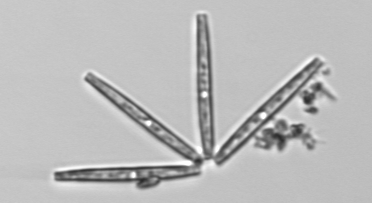
Label: Thalassionema